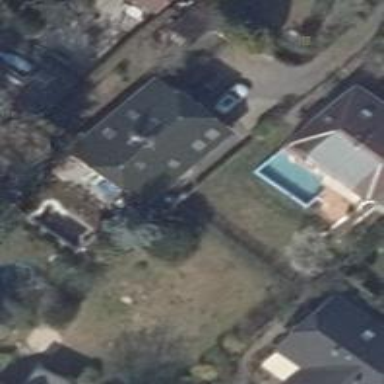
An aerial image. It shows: Detached building with half-hipped roof shape.